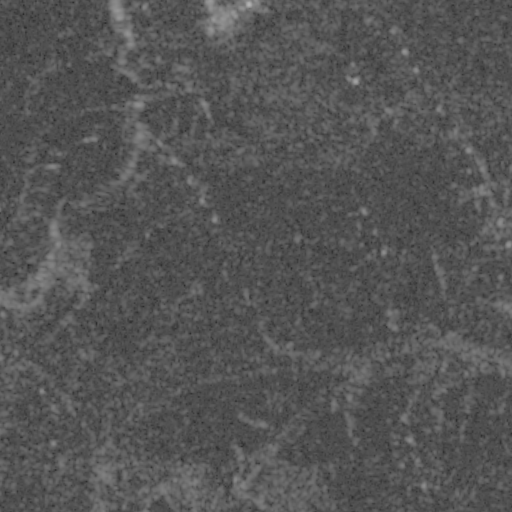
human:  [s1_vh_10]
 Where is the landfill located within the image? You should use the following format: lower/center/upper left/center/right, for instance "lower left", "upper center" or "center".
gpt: The landfill is located in the lower left of the image.
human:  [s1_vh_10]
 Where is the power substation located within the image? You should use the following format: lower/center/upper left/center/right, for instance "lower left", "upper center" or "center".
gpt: The power substation is located in the upper center of the image.
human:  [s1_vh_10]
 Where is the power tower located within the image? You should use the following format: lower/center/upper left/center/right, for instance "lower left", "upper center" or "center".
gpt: The power tower is located in the upper left of the image.
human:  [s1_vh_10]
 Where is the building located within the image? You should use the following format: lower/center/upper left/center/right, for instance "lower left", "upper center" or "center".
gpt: The building is located in the upper right of the image.
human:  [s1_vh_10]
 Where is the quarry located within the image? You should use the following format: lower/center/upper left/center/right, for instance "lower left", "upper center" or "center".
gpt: There is no quarry in the image.

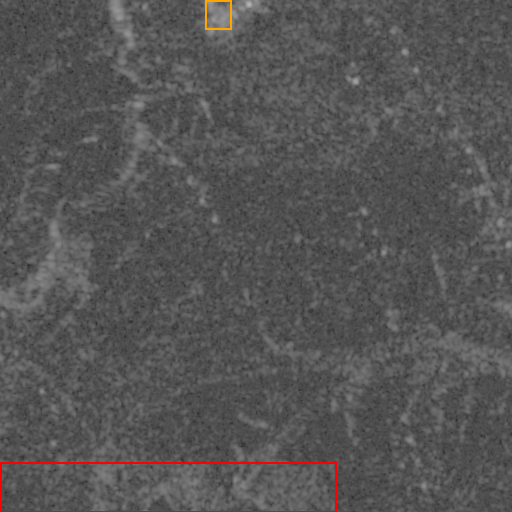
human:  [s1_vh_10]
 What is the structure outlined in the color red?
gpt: The structure outlined in red is a landfill.
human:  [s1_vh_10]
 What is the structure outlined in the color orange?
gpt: The structure outlined in orange is a power substation.
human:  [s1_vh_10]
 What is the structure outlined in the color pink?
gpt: There is no pink outline.